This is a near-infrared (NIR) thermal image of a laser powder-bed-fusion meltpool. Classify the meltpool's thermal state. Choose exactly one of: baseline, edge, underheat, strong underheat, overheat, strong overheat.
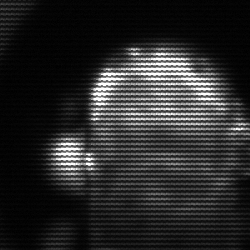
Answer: baseline